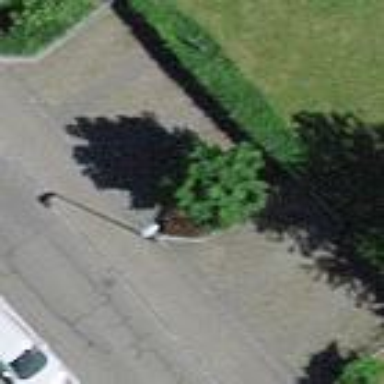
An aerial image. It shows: Street-side parking with perpendicular left lane configuration.